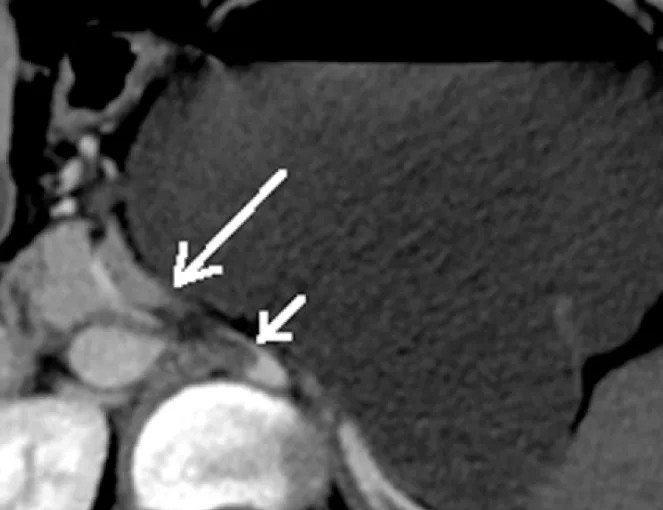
Patient 1. Preoperative CT. Compression of the pancreas (large arrow) and the coeliac trunk (arrow) from a massively dilated stomach.
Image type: radiology (ct)